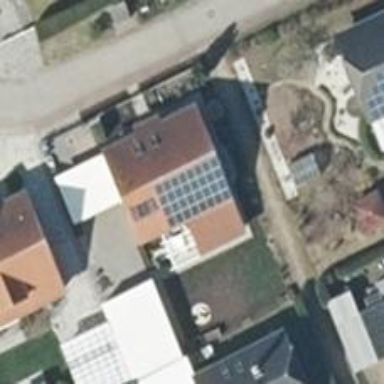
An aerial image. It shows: Solar photovoltaic panel generator producing electricity in small installation.